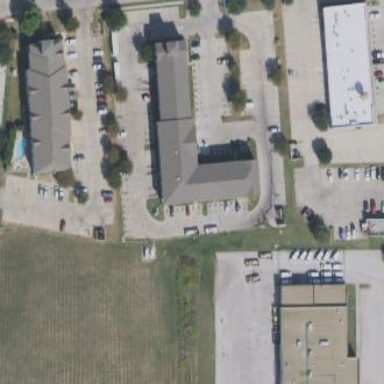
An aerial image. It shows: Motel building classified as hotel under tourism category.